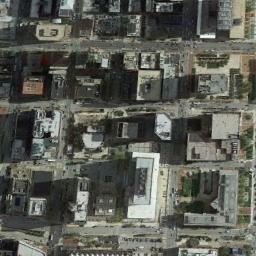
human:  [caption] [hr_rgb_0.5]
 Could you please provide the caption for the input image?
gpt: There are many dense tall buildings and several roads and many trees in a business district .

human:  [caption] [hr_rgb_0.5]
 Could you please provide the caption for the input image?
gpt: A commercial area has lots of buildings of different heights and shapes and some roads go through the commercial area .

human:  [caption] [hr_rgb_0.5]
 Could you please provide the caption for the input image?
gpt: There was a lot of traffic on the road next to the building .

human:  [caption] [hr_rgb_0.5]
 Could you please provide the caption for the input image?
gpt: The commercial area is consist of many buildings .

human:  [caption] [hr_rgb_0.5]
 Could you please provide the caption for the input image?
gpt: There are some buildings arranged neatly on a commercial area .